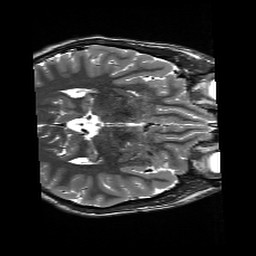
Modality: T2w
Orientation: axial
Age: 19
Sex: male